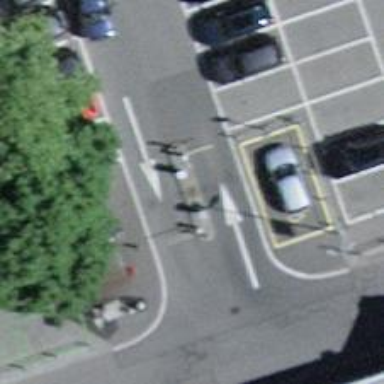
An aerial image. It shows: Lift gate barrier.